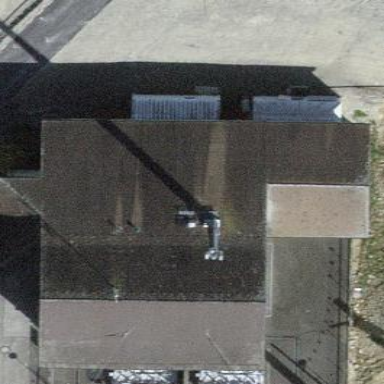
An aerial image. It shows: Service building.